Interaction volume radius: 10 \u00c5
Interaction volume height: 10 \u00c5
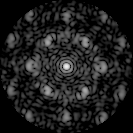
Disorder parameter: 0.5073